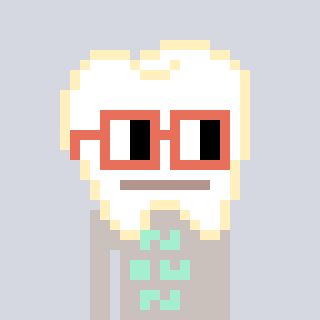
a pixel art character with square orange glasses, a tooth-shaped head and a foggrey-colored body on a cool background